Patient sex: M
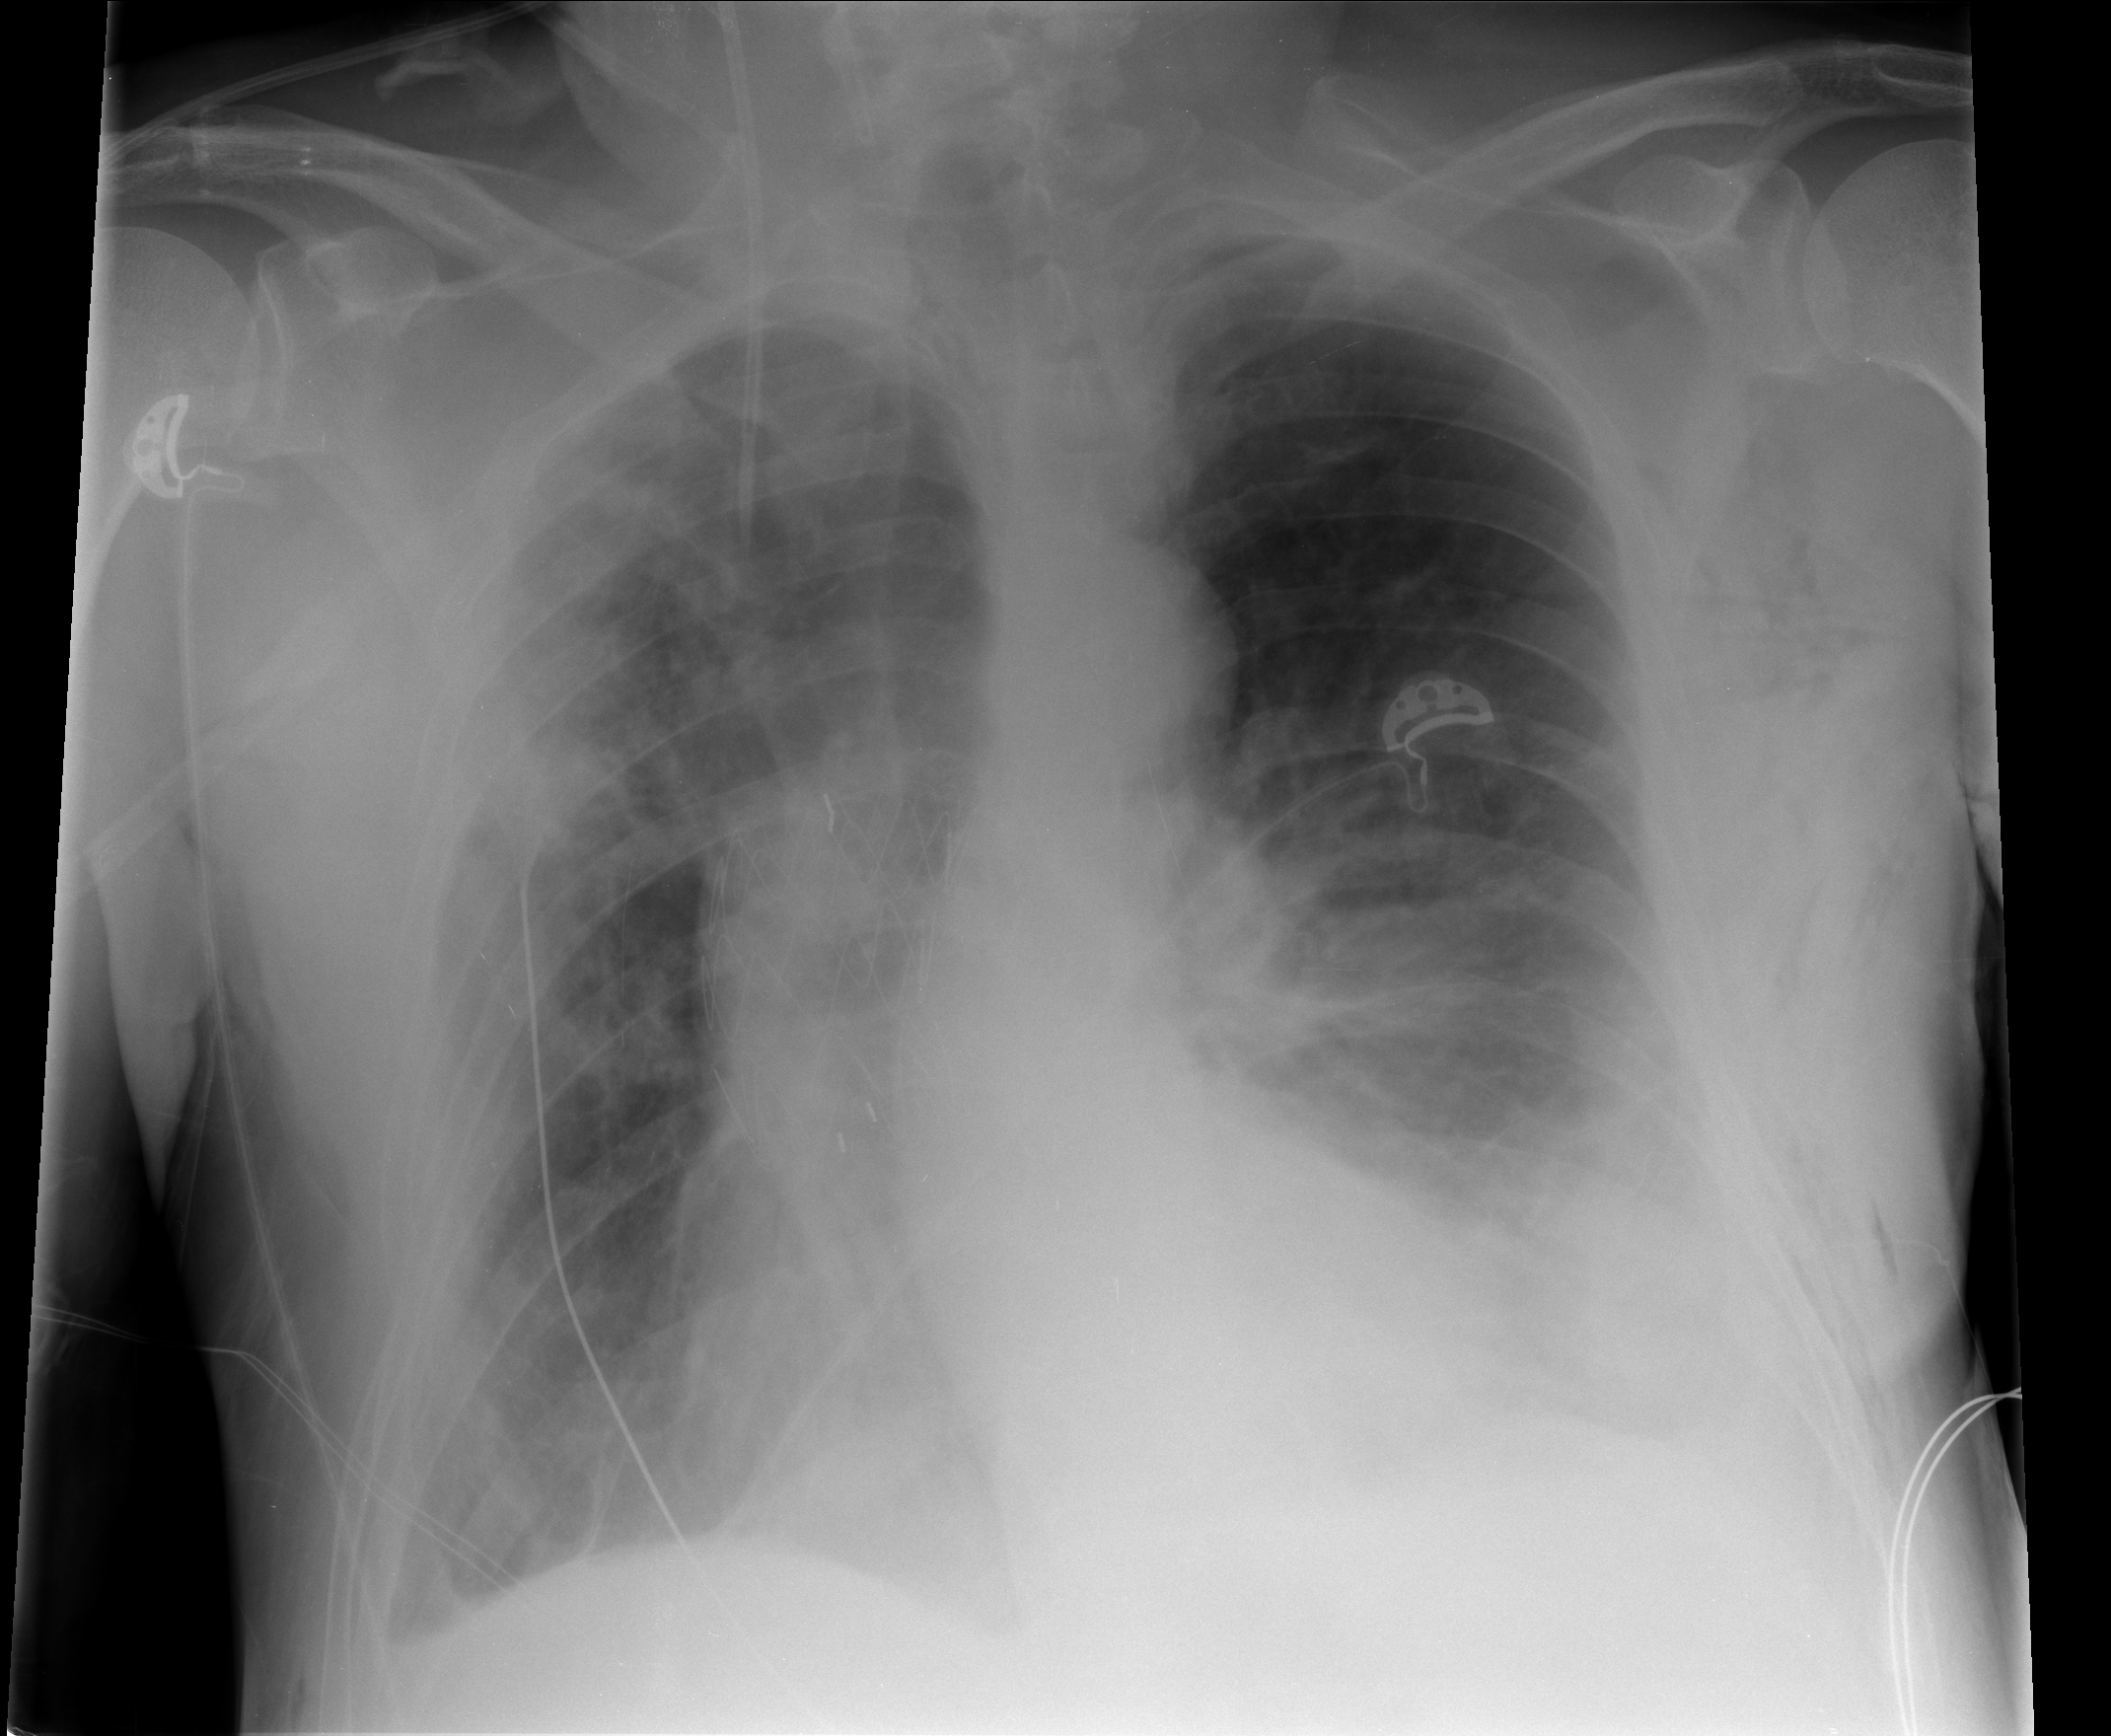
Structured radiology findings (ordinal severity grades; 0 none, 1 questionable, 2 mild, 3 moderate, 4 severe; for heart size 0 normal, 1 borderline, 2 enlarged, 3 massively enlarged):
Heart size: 0
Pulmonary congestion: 2
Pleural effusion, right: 1
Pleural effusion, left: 2
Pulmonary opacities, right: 3
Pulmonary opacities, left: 2
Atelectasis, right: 3
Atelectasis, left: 2